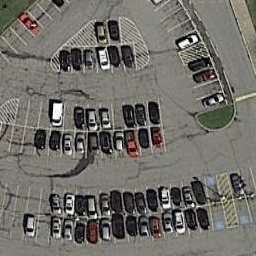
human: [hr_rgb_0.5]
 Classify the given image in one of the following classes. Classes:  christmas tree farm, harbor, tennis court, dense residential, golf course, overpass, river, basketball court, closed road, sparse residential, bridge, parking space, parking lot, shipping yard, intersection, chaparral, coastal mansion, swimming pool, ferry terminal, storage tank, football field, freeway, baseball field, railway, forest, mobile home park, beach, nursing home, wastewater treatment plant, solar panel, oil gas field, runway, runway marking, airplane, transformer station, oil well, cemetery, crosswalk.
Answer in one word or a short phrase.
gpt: parking lot